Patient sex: F
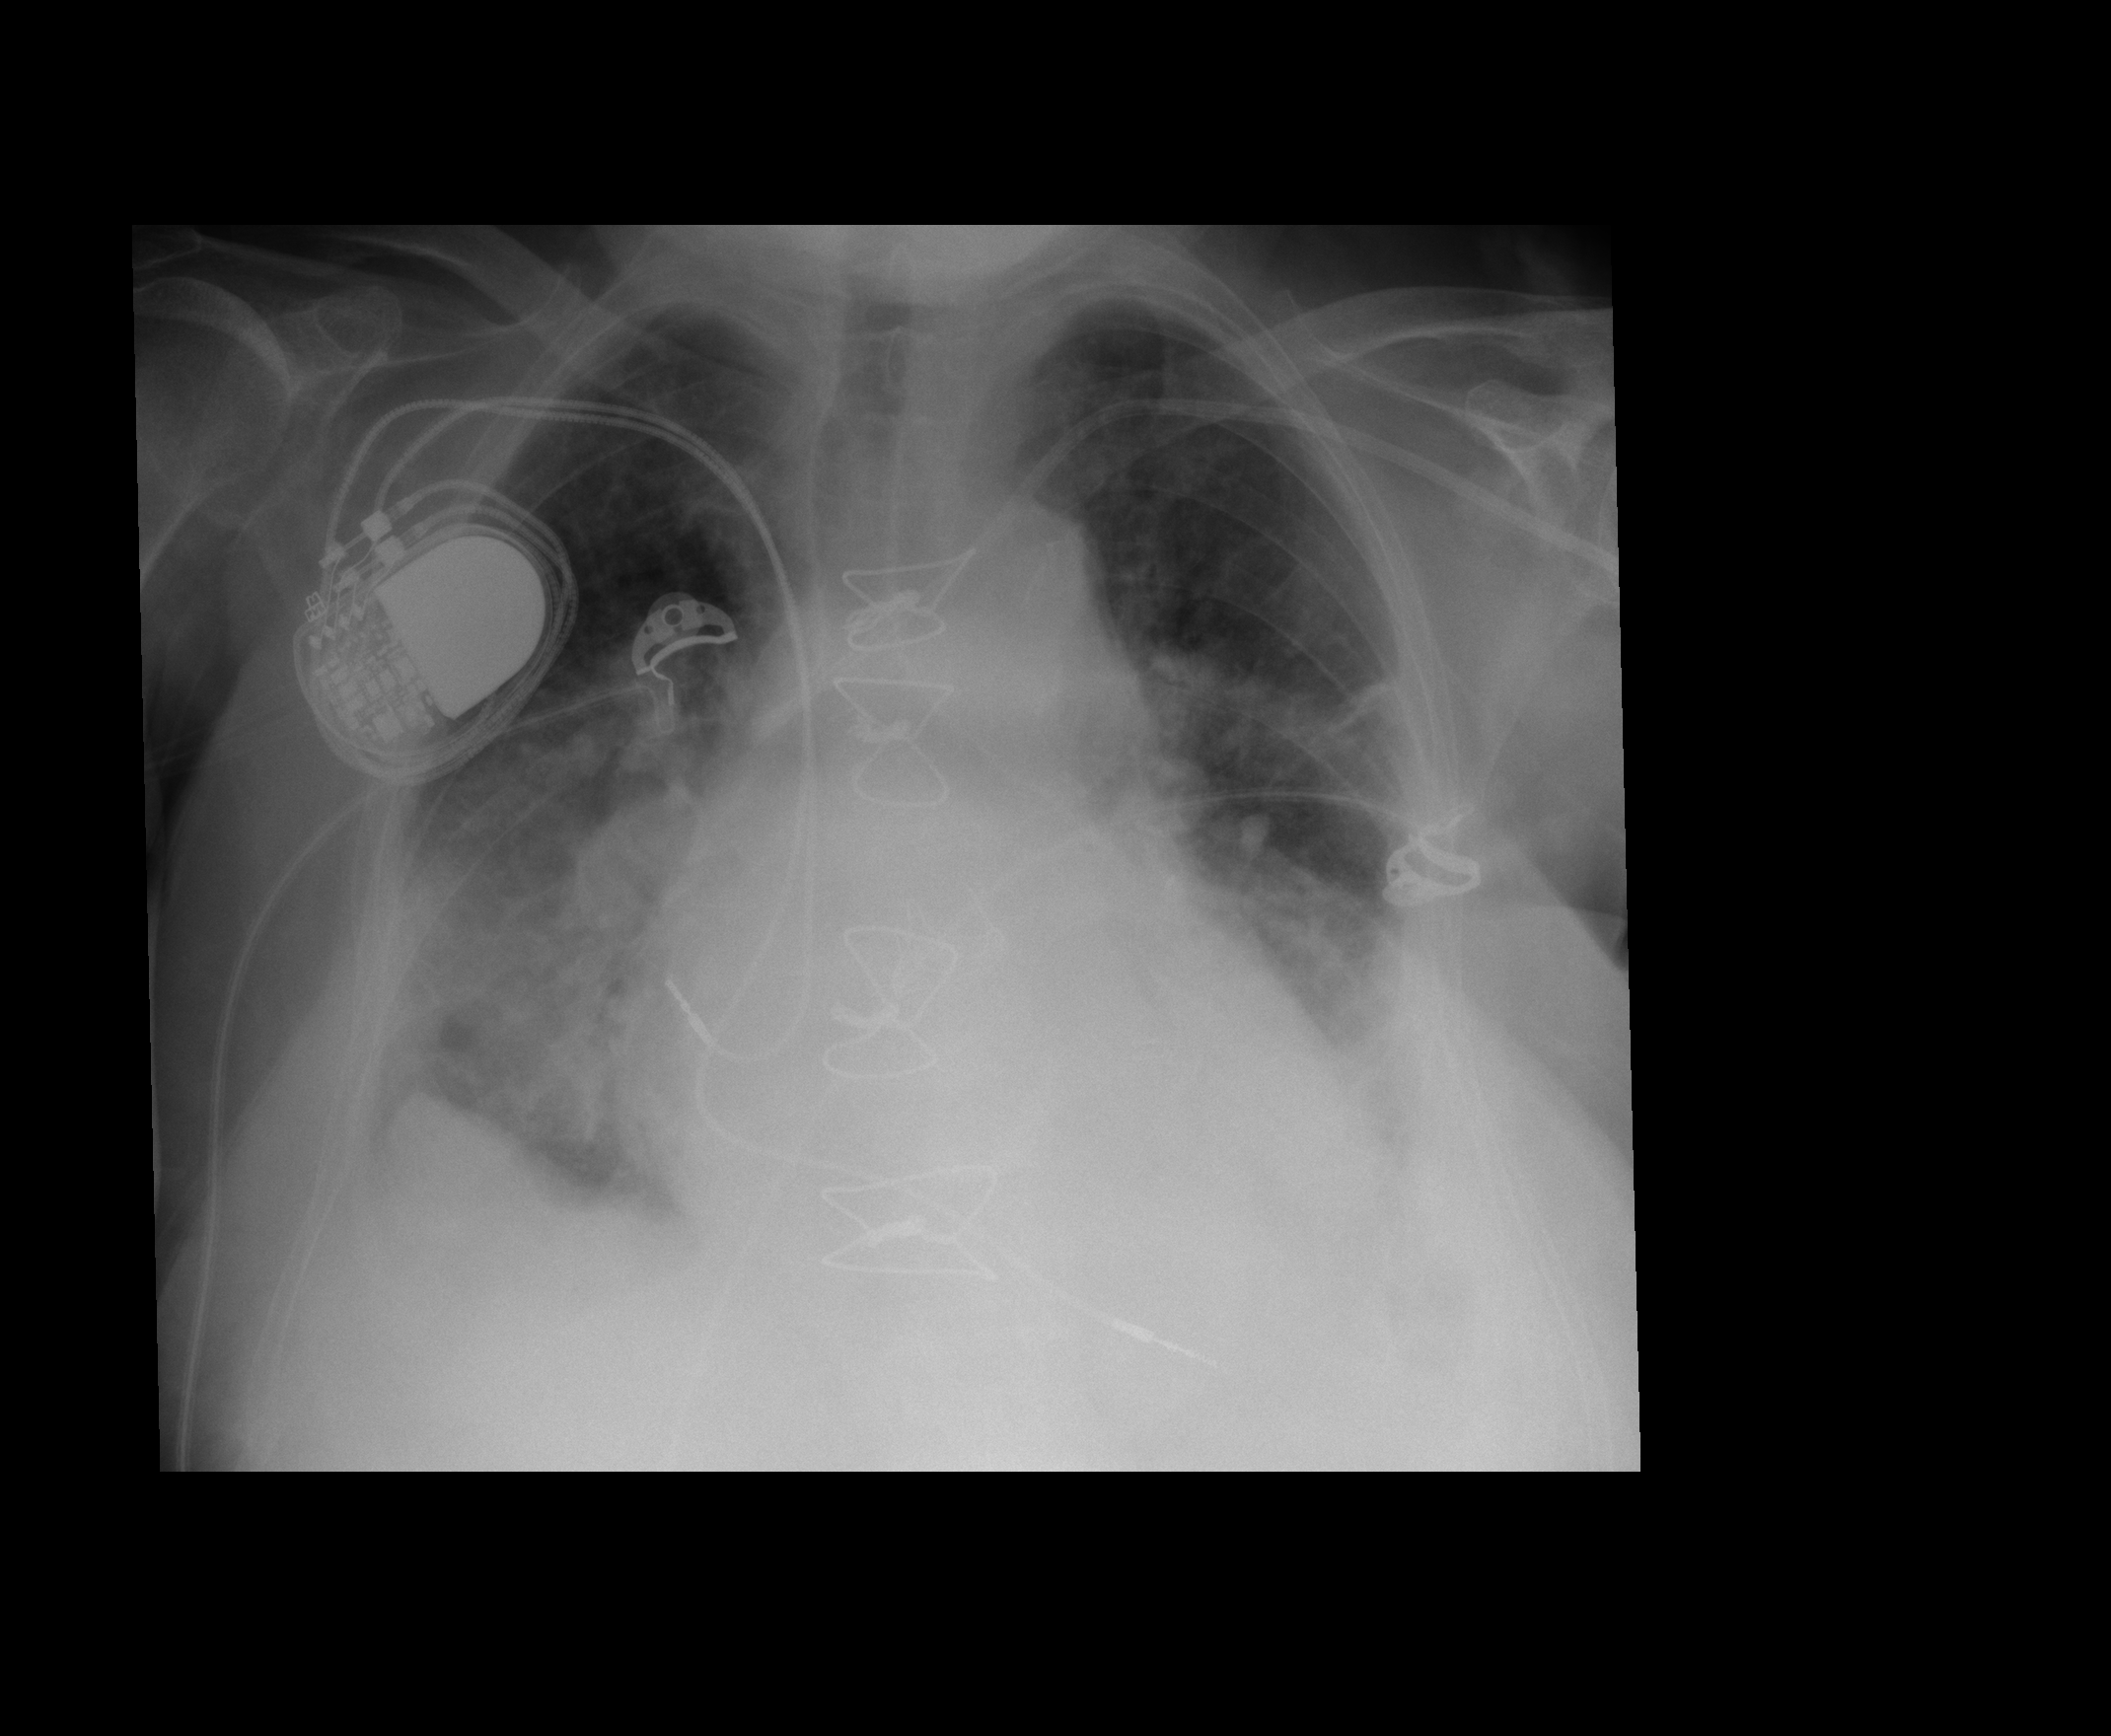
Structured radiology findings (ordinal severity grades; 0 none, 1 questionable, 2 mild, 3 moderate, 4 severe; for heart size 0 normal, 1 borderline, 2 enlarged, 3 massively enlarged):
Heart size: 2
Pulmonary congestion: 3
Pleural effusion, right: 0
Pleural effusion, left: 1
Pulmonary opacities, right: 2
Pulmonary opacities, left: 2
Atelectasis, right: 2
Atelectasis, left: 2